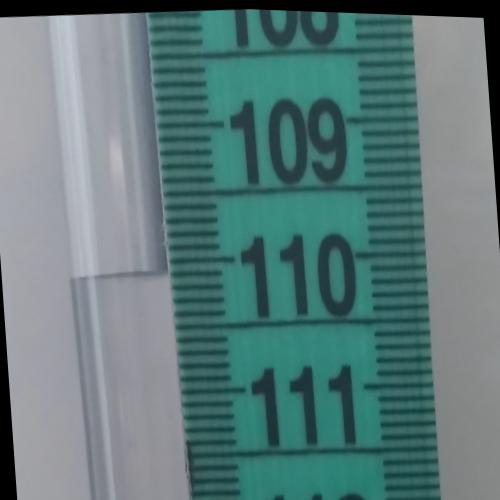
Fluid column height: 110.1 cm